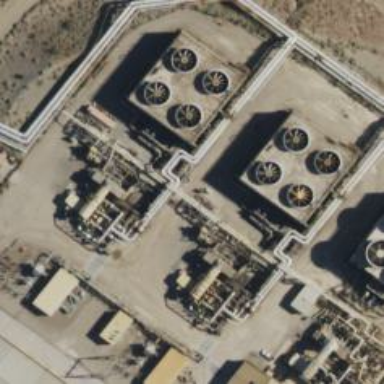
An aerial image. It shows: Generator for power supply.